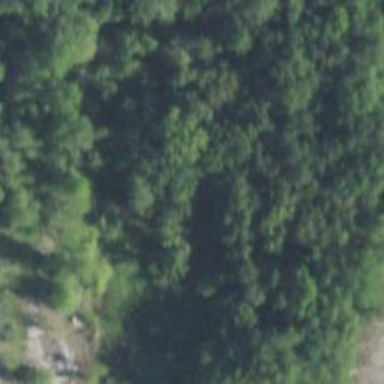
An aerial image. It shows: Forest area.